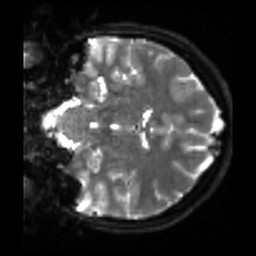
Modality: sbref
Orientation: coronal
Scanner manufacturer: siemens
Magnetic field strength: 3 T
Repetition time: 4 s
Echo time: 0.0594 s